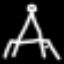
Label: The Eiffel Tower